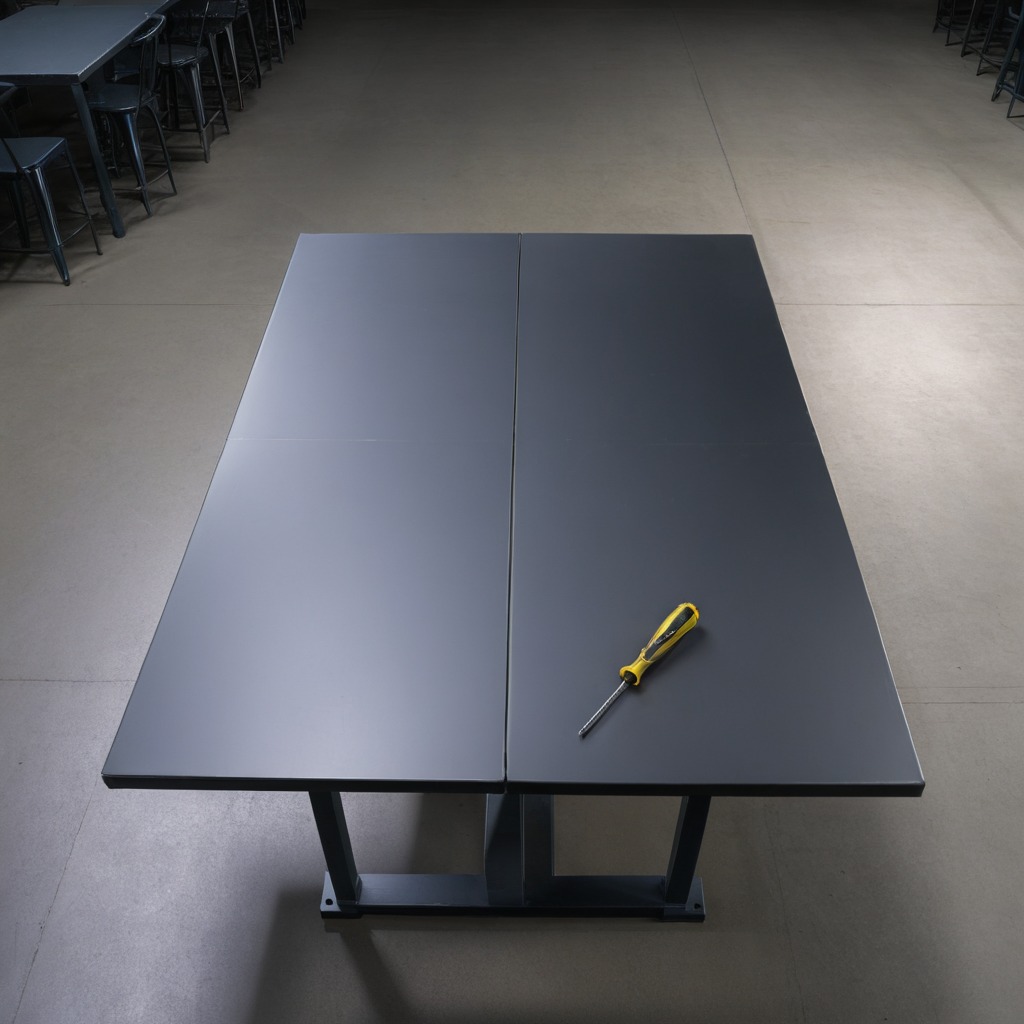
A screwdriver is lying on the tabletop.